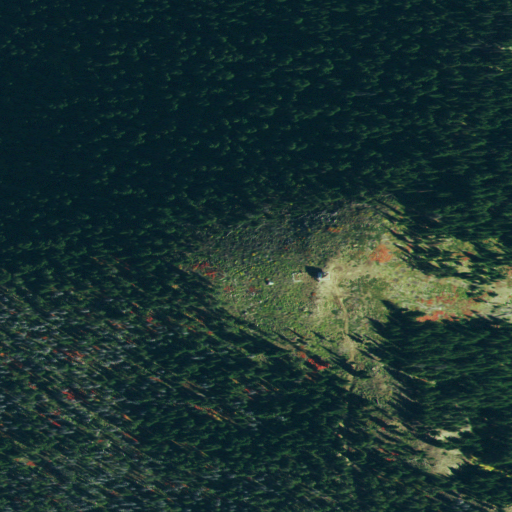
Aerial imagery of mountain in Idaho named Scurvy Mountain containing evergreen forest and open development